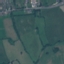
Land use / land cover: Pasture